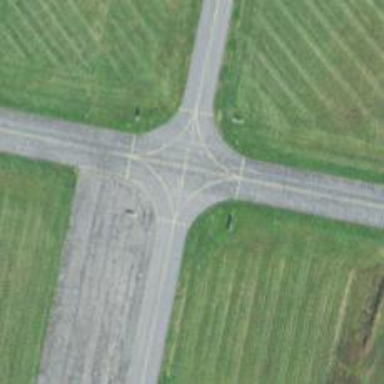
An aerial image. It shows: Image of taxiway at airport.